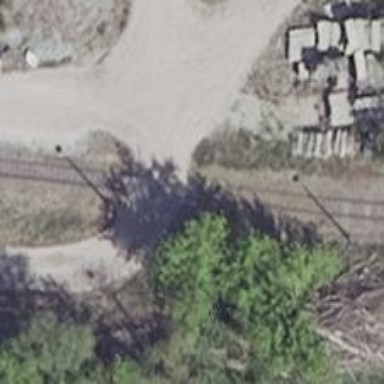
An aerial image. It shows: Level crossing along the railway.